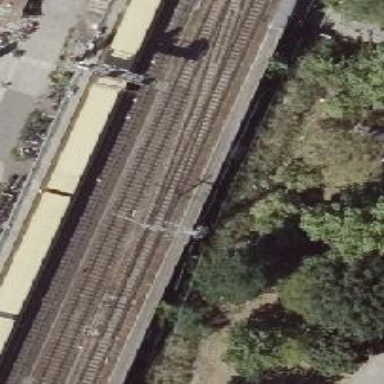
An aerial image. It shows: Railway switch with the turnout side on the left.